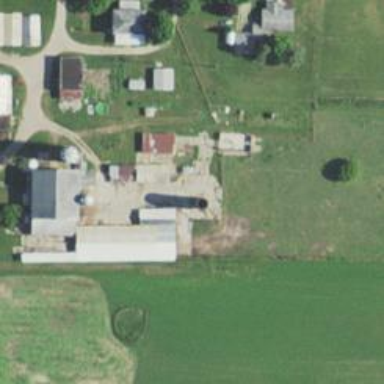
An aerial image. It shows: Silo.